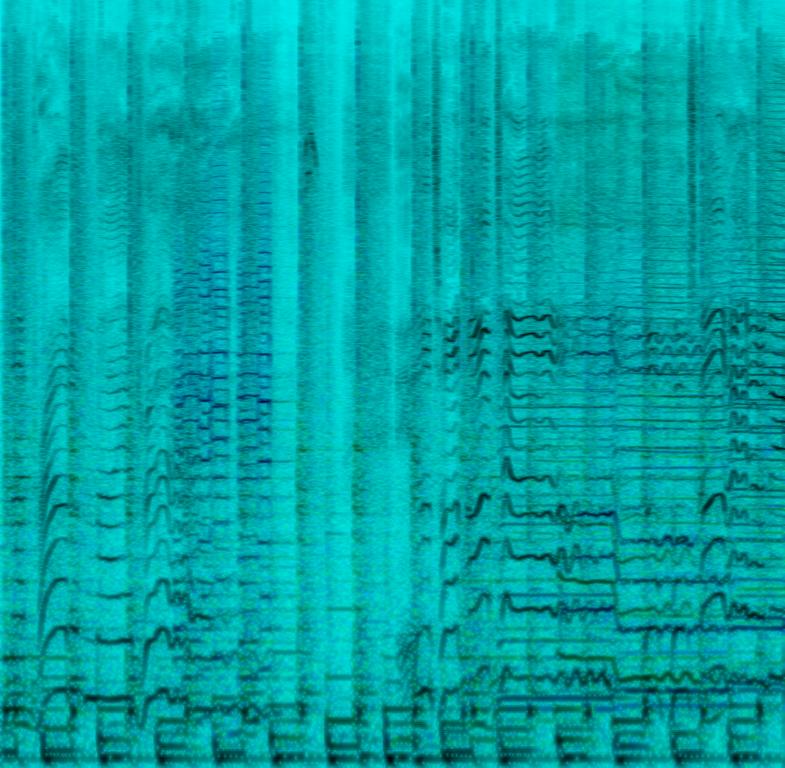
A group of female vocalists sing this enthusiastic swing song. The tempo is fast with bright trumpet harmony, cello , rhythmic acoustic guitar and slick drumming. The song is upbeat with vocal emphasis and a lively orchestra. This song is a Classic Swing.